Field crop: maize
Growth stage: 2
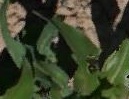
Species: maize